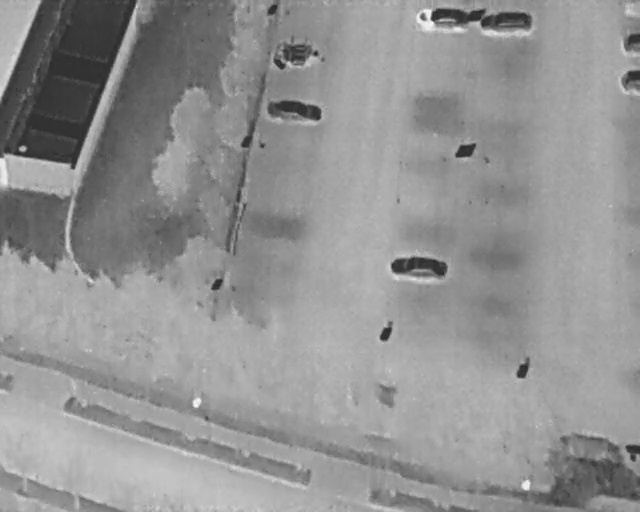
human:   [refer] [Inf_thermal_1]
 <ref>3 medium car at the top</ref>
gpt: <box>[[44, 16, 47, 27, 2], [44, 5, 48, 15, 2], [67, -1, 70, 8, 2]]</box>

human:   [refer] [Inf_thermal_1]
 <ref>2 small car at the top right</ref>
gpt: <box>[[96, 7, 100, 10, 2], [96, 14, 100, 17, 2]]</box>